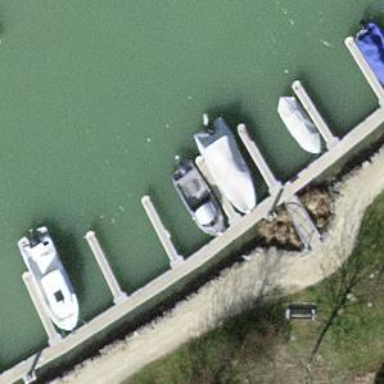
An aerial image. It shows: Man-made pier.